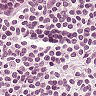
Metastatic tissue present: no